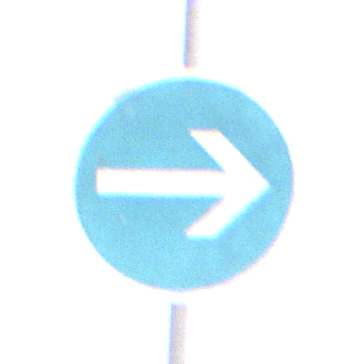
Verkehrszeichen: VorgeschriebeneFahrtrichtungHierRechts
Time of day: Midday
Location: Outdoor (Nature)
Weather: Overcast
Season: NotSpecified
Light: Natural